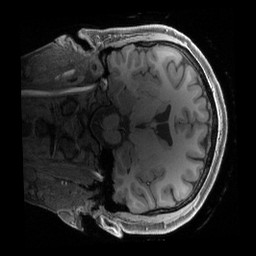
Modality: T1w
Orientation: coronal
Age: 26
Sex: male
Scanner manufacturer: siemens
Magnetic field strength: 3 T
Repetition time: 2.4 s
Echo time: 0.00241 s